Question: I've been trying to .

I tried following tutorial on youtube, but I'm unable to set it up on my laptop.
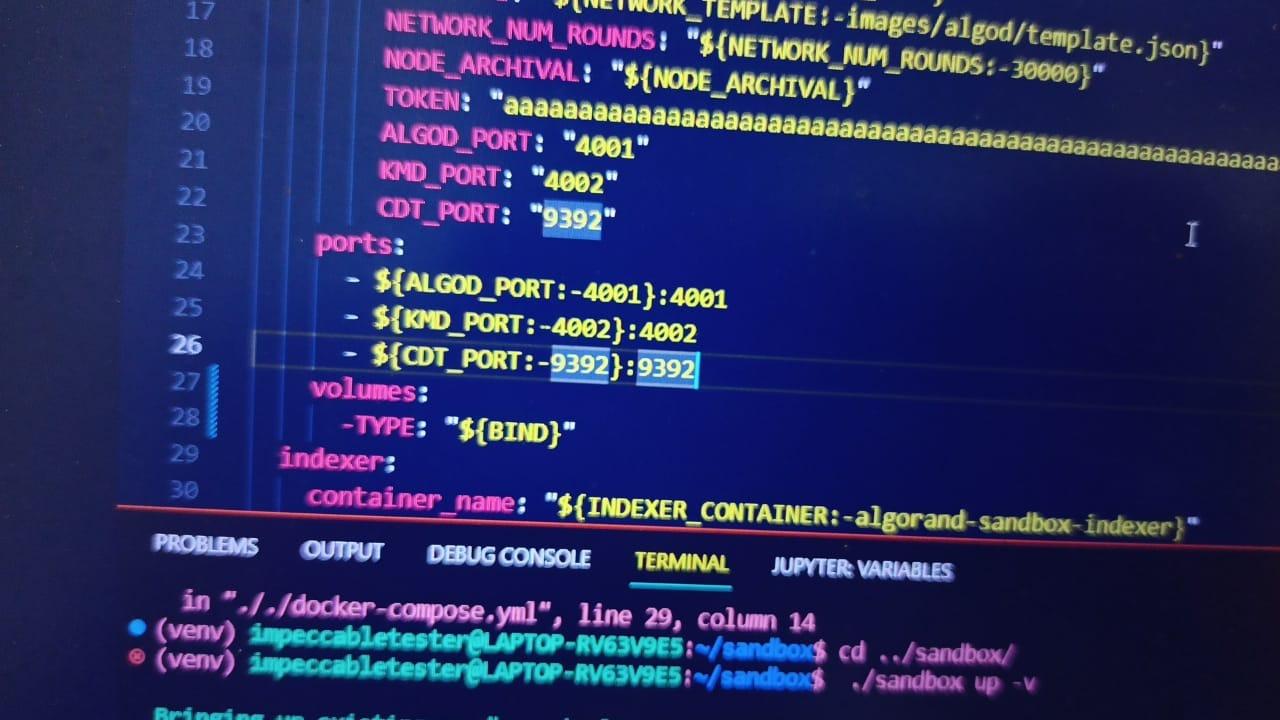
Answer: Oh yeah i was facing same problem earlier.
if you're finding it hard to Install & run sandbox.
Here's what you exactly need to do....
1. Make sure you've DockerDesktop Installed If not watch this video from Algorand youtube playlist to install it. Here's link to official playlist by algorand
2. Make sure you've got UBUNTU WSL (AKA Windows Subsystem Linux) Installed if not go to windows store & search ubuntu wsl > Install it.
3. once you've both docker & ubuntu WSL installed you can simply open ubuntu in terminal
Now you'll need to clone sandbox.
Clone sandbox from github.
<URL>
once you've cloned sandbox.
you can run it by using following command
'''
./sandbox up
'''
and Violla it works.